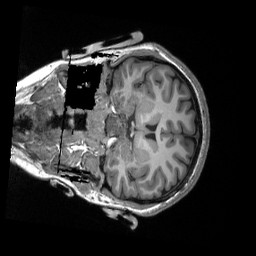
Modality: T1w
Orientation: coronal
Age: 24
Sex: female
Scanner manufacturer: siemens
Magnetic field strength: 3 T
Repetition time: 2.3 s
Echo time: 0.00298 s